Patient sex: M
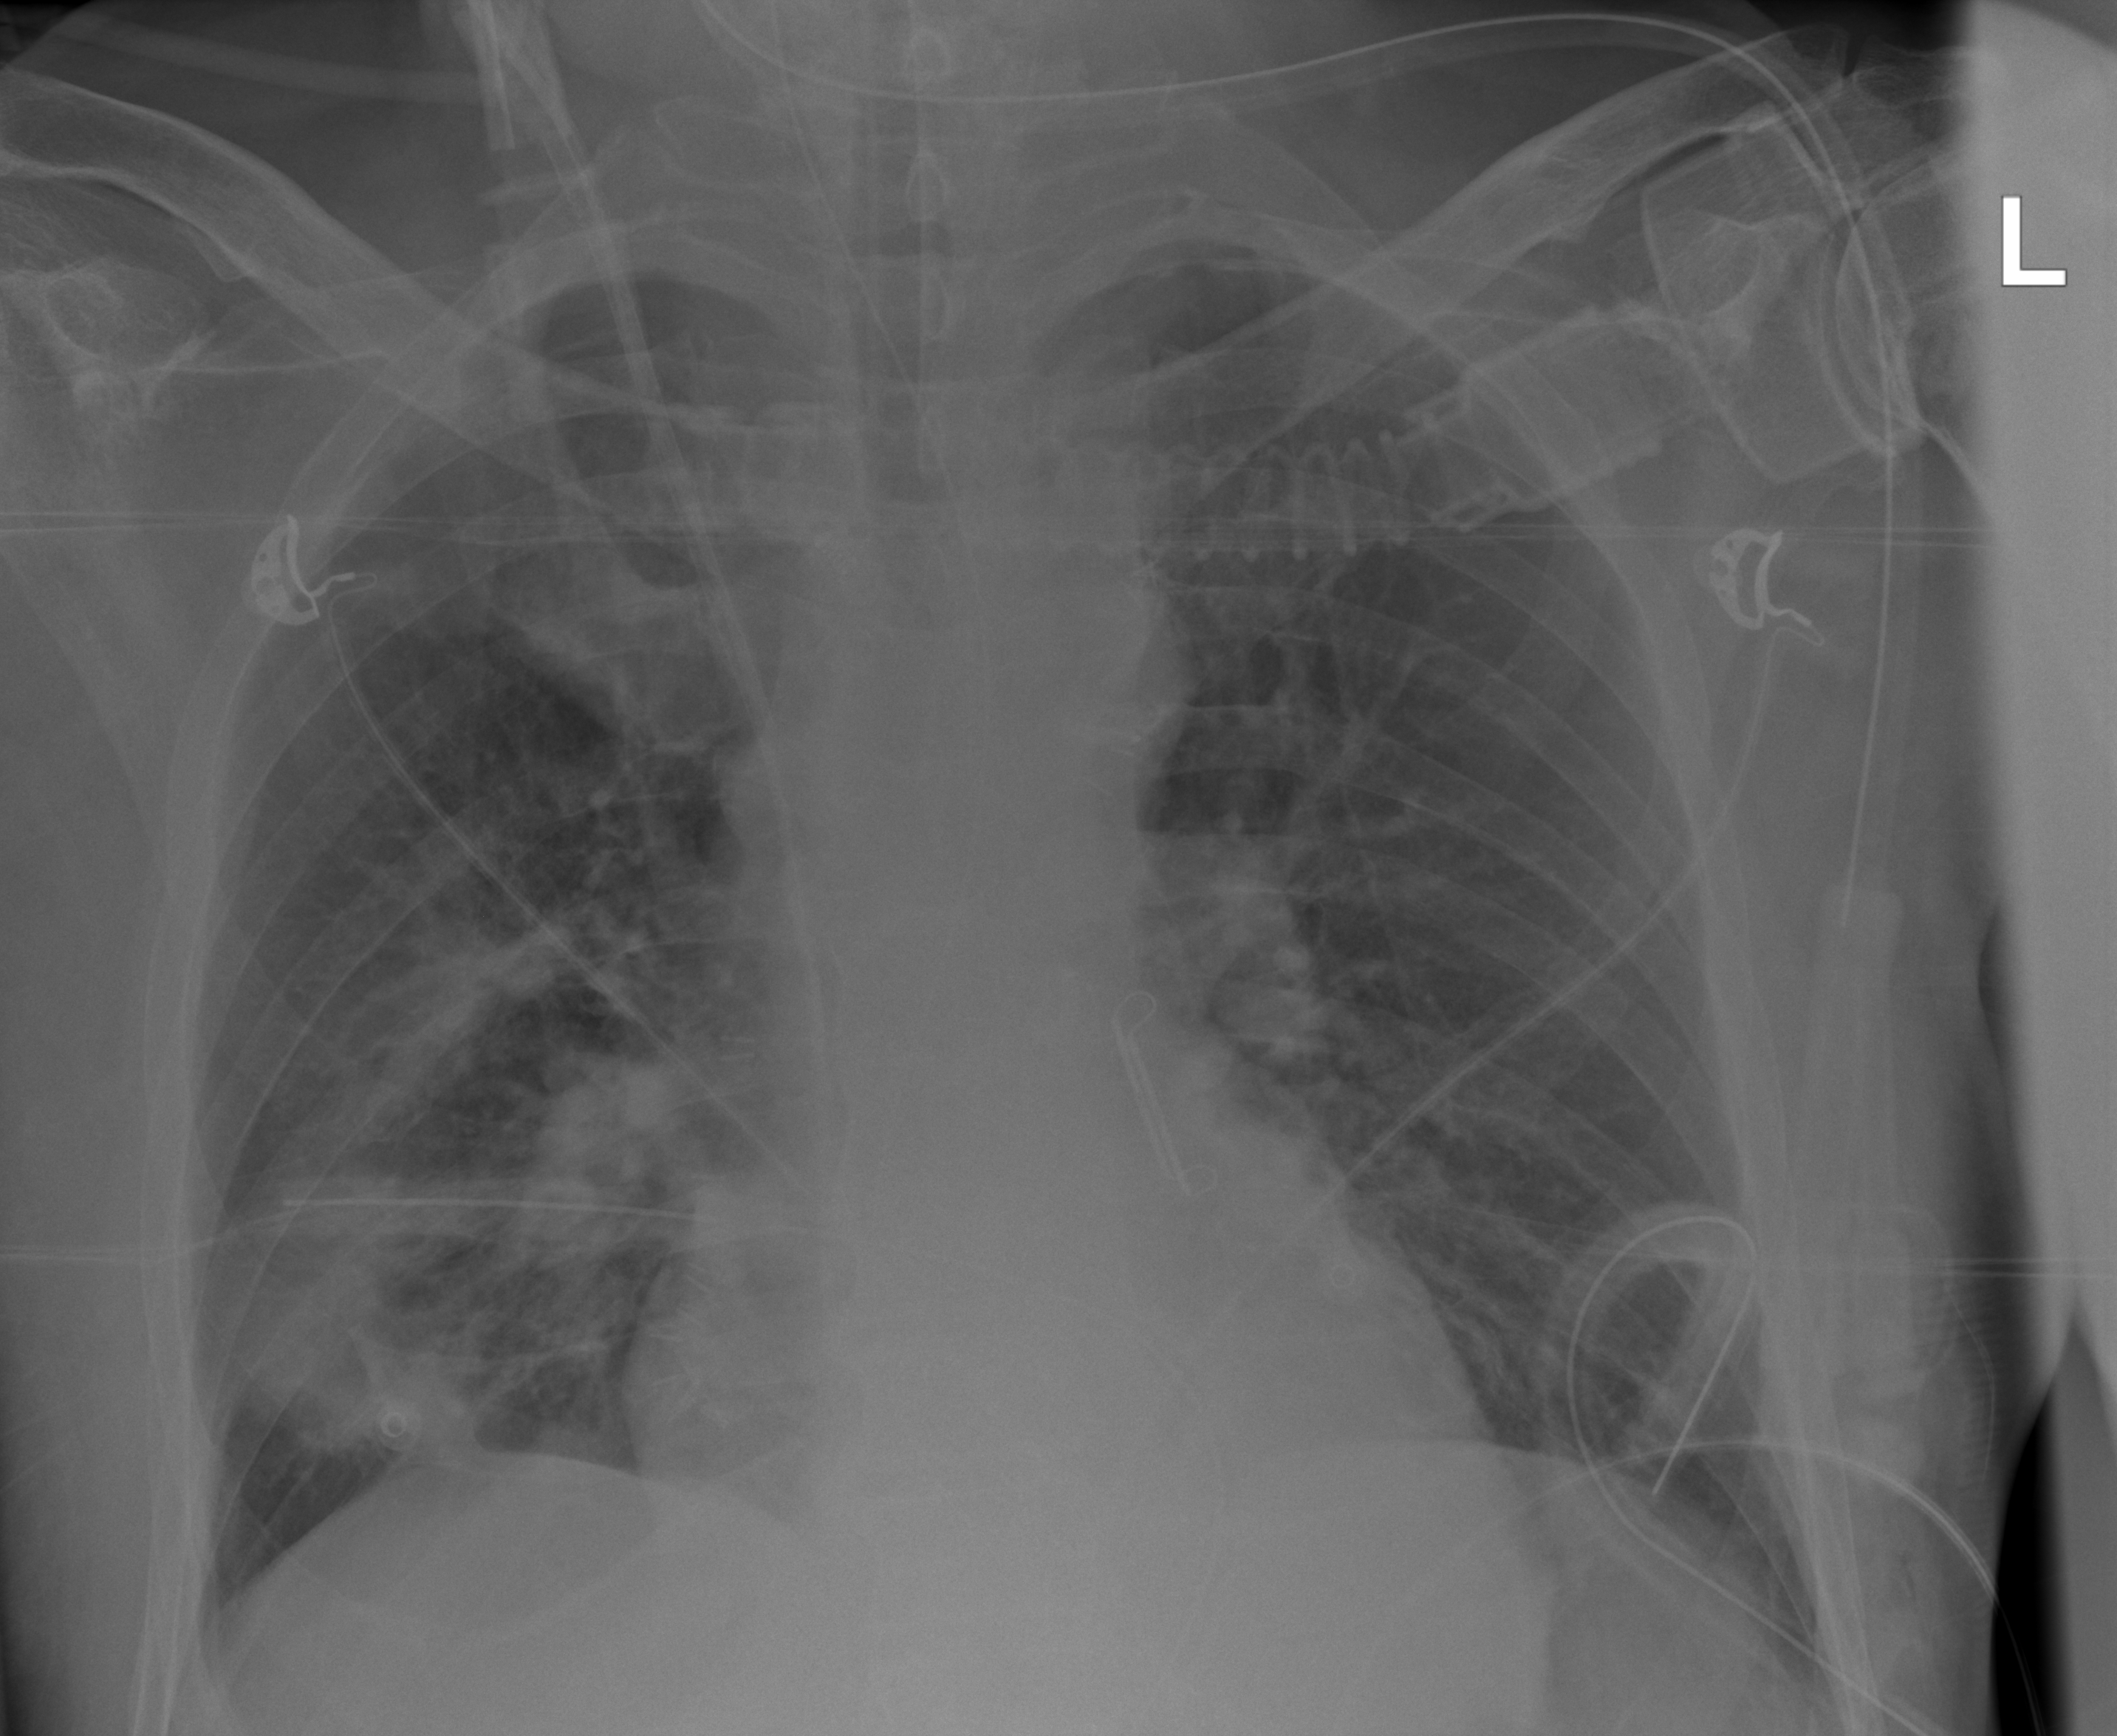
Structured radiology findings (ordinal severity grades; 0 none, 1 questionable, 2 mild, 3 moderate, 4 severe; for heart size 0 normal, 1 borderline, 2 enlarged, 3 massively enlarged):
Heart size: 0
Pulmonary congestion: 2
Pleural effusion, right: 0
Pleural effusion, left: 0
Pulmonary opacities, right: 3
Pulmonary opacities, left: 0
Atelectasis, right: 3
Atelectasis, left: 0